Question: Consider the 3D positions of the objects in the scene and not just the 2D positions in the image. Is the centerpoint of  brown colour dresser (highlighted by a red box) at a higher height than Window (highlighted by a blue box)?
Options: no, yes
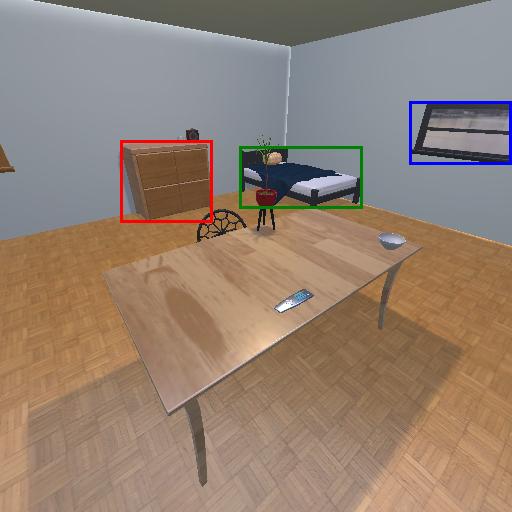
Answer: no